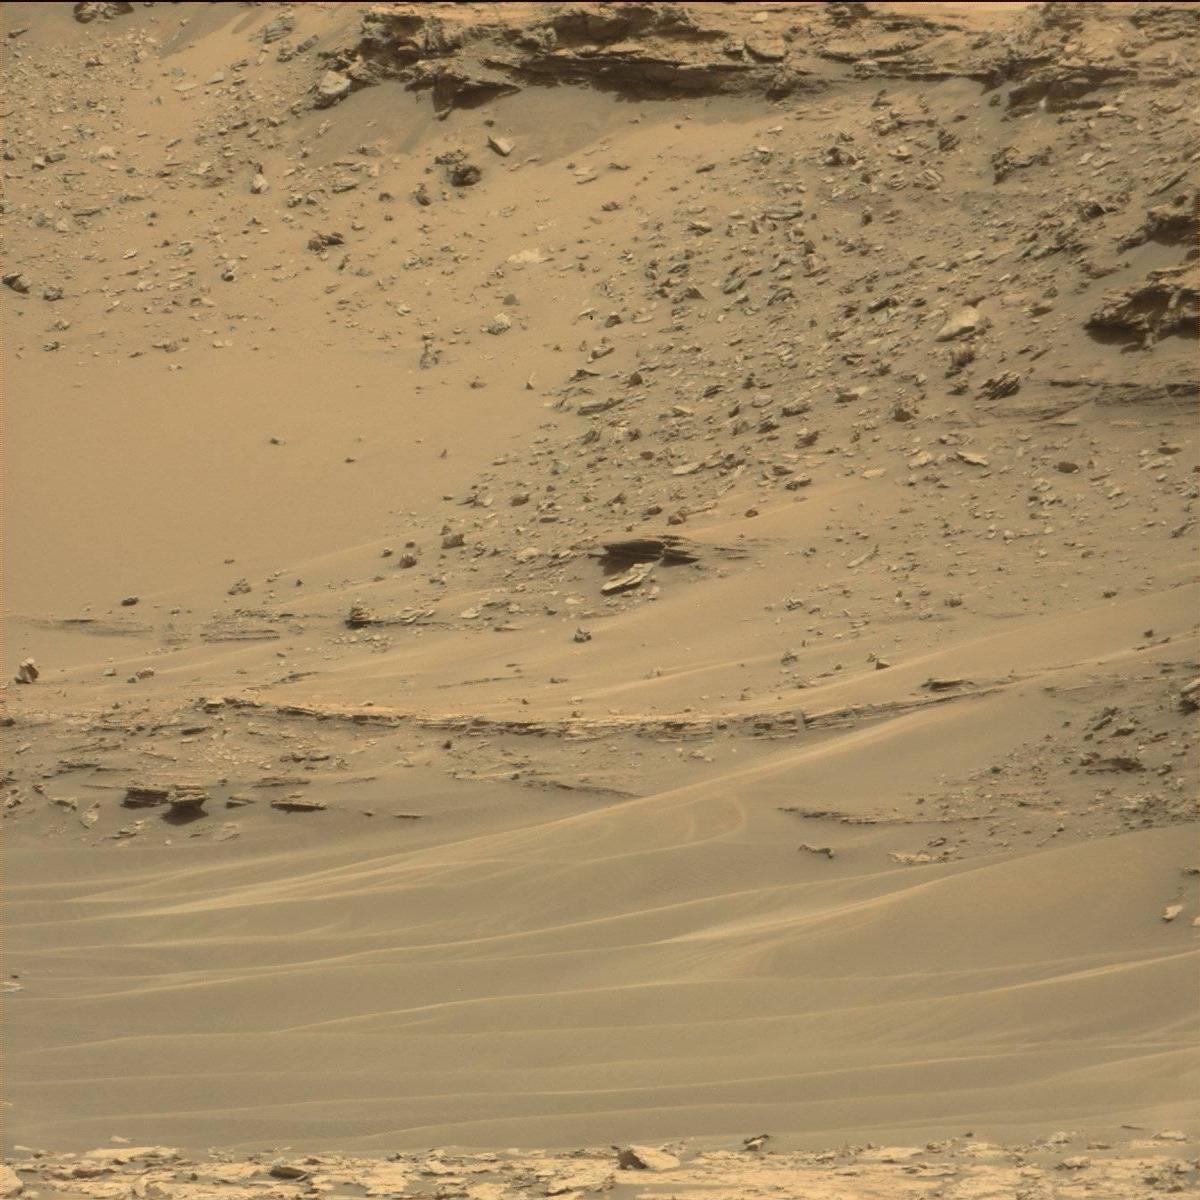
Terrain classes present: Bedrock, Sand / Soil